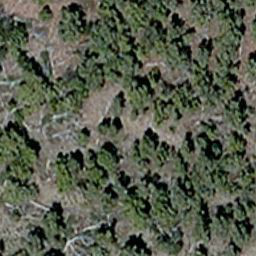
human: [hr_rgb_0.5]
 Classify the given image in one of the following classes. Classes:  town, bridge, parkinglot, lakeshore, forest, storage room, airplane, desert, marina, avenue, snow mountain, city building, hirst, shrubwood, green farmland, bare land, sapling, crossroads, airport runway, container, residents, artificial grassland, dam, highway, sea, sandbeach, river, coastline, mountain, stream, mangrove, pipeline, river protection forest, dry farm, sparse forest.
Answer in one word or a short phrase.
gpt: sparse forest